Question: what i want to do is : i have an CRM API which produce data in xml format,
i am using DOMDocument() to fetch the data into pieces. The problem is when i tried to load the data like : '$dom->loadXML($data);'
i got the error :
'DOMDocument::loadXML() [domdocument.loadxml]: Input is not proper UTF-8'
i google i got an alternative solution to use with 'file_get_contents()' but still i am getting warning like:

here is the code that i am using to fetch the xml data:
'''
$text = file_get_contents(stripslashes(utf8_decode($data)));
$doc = new DOMDocument();
$doc->loadXML($text);
'''
and here i put my XML return data, not complete but just a small piece:
'''
<?xml version="1.0" encoding="utf-8"?>
<whmcsapi version="5.0.3">
<action>getticket</action>
<result>success</result>
<ticketid>5767</ticketid>
<tid>409865</tid>
<c>NwLldOG6</c>
<deptid>2</deptid>
<deptname>Technical</deptname>
<userid>27476</userid>
<name>shirley b broyles (home)</name>
<email>sbroyles1@stx.rr.com</email>
<cc></cc>
<date>2012-08-27 19:52:12</date>
<subject>printer not working</subject>
<status>Customer-Reply</status>
<priority>High</priority>
<admin></admin>
<lastreply>2012-08-28 23:34:17</lastreply>
<flag>0</flag>
<service></service>
<replies>
<reply>
'''
can anyone please tell me where is the problem? or any alternative ??
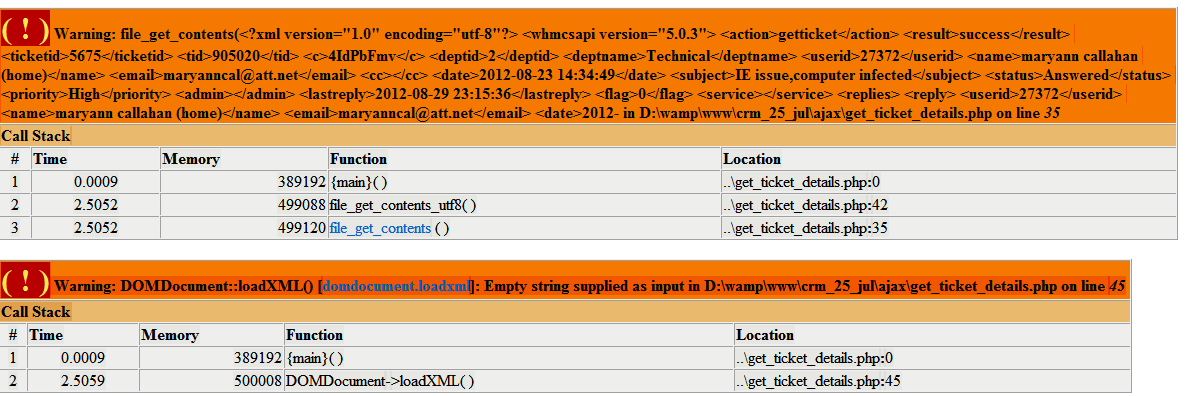
Answer: Okay, so let's strip down the problem. If '$data' contains invalid UTF-8, you should be thinking how to make it valid; one way (not sure if that works for you) is with 'utf8_encode()' rather than 'utf8_decode()' (which is used to turn UTF-8 into ISO-8859-1):
'''
$doc = new DOMDocument();
$doc->loadXML(utf8_encode($data));
'''
Otherwise you will need to find out which part of the text includes the bad input. I'll see what I can come up with.
# Resources
<URL>